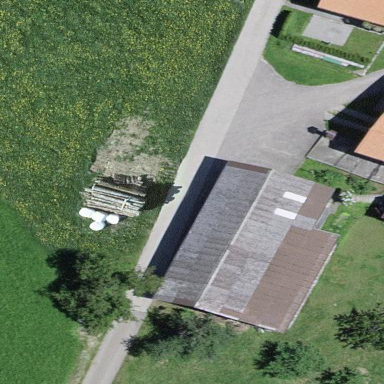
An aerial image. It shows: Rural barn.